Question: I have controls that I want to center them on the center of screen so I used the following code
'''
<?xml version="1.0" encoding="utf-8"?>
<RelativeLayout xmlns:android="http://schemas.android.com/apk/res/android"
android:layout_width="fill_parent"
android:layout_height="fill_parent"
android:gravity="center_vertical|center_horizontal"
android:background="#DDDDDD">
<TextView
android:id="@+id/tv_un"
android:layout_width="wrap_content"
android:layout_height="wrap_content"
android:textSize="10pt"
android:textColor="#444444"
android:layout_marginRight="9dip"
android:layout_marginTop="20dip"
android:layout_marginLeft="10dip"
android:text="User Name:"/>
<EditText
android:id="@+id/et_un"
android:layout_width="150dip"
android:layout_height="wrap_content"
android:background="@android:drawable/editbox_background"
android:layout_toRightOf="@id/tv_un"
android:layout_alignTop="@id/tv_un"/>
<TextView
android:id="@+id/tv_pw"
android:layout_width="wrap_content"
android:layout_height="wrap_content"
android:textSize="10pt"
android:textColor="#444444"
android:layout_below="@id/tv_un"
android:layout_marginRight="9dip"
android:layout_marginTop="15dip"
android:layout_marginLeft="10dip"
android:text="Password:"/>
<EditText
android:id="@+id/et_pw"
android:layout_width="150dip"
android:layout_height="wrap_content"
android:background="@android:drawable/editbox_background"
android:layout_toRightOf="@id/tv_pw"
android:layout_alignTop="@id/tv_pw"
android:layout_below="@id/et_un"
android:layout_marginLeft="17dip"
android:password="true" />
<Button
android:id="@+id/btn_login"
android:layout_width="100dip"
android:layout_height="wrap_content"
android:layout_below="@id/et_pw"
android:layout_marginTop="15dip"
android:layout_marginLeft="110dip"
android:text="Login" />
<TextView
android:id="@+id/tv_error"
android:layout_width="fill_parent"
android:layout_height="40dip"
android:textSize="7pt"
android:layout_below="@id/btn_login"
android:layout_marginRight="9dip"
android:layout_marginTop="15dip"
android:layout_marginLeft="15dip"
android:textColor="#AA0000"
android:text=""/>
</RelativeLayout>
'''
but the output became as the following image

any idea how to center them regardless the orientation of the screen
Best regards
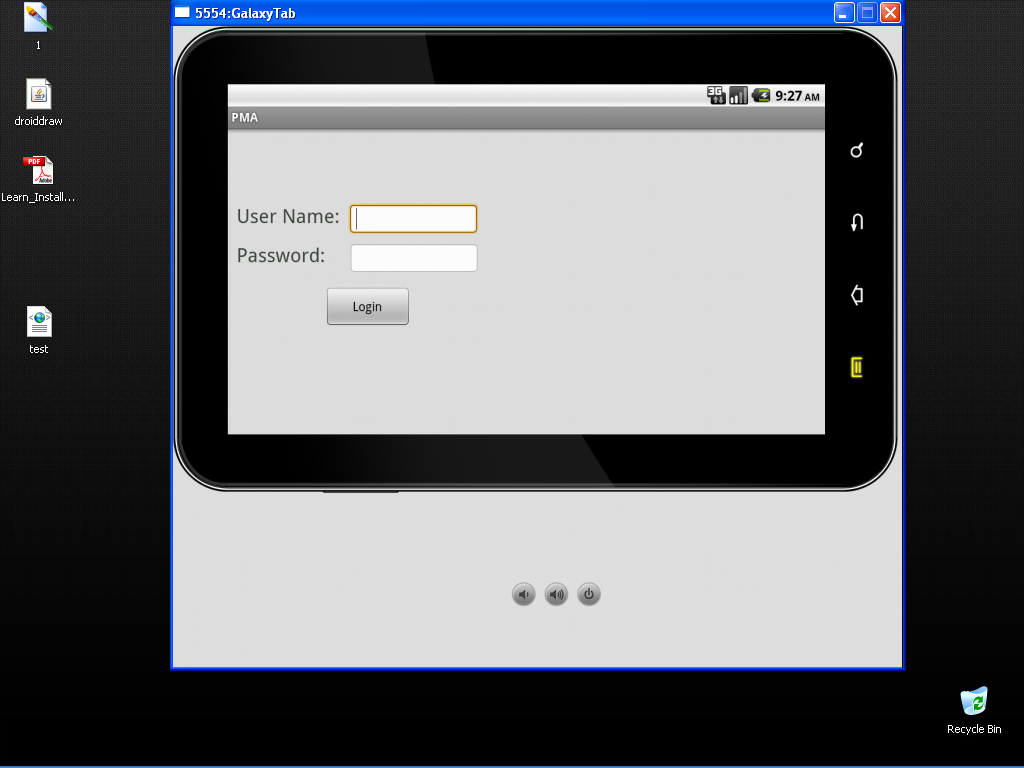
Answer: edited your code
here it is
'''
<?xml version="1.0" encoding="utf-8"?>
<RelativeLayout xmlns:android="http://schemas.android.com/apk/res/android"
android:layout_width="fill_parent"
android:layout_height="fill_parent"
android:layout_centerHorizontal="true"
android:background="#DDDDDD"
android:gravity="center_vertical|center_horizontal" >
<LinearLayout
android:layout_width="wrap_content"
android:layout_height="wrap_content"
android:layout_centerInParent="true"
android:orientation="vertical" >
<LinearLayout
android:layout_width="wrap_content"
android:layout_height="wrap_content"
android:orientation="horizontal" >
<TextView
android:id="@+id/tv_un"
android:layout_width="wrap_content"
android:layout_height="wrap_content"
android:text="User Name:"
android:textColor="#444444"
android:textSize="10pt" />
<EditText
android:id="@+id/et_un"
android:layout_width="150dip"
android:layout_height="wrap_content"
android:layout_alignTop="@id/tv_un"
android:layout_toRightOf="@id/tv_un"
android:background="@android:drawable/editbox_background" />
</LinearLayout>
<LinearLayout
android:layout_width="wrap_content"
android:layout_height="wrap_content"
android:orientation="horizontal" >
<TextView
android:id="@+id/tv_pw"
android:layout_width="wrap_content"
android:layout_height="wrap_content"
android:layout_below="@id/tv_un"
android:text="Password:"
android:textColor="#444444"
android:textSize="10pt" />
<EditText
android:id="@+id/et_pw"
android:layout_width="150dip"
android:layout_height="wrap_content"
android:layout_alignTop="@id/tv_pw"
android:layout_below="@id/et_un"
android:layout_marginLeft="17dip"
android:layout_toRightOf="@id/tv_pw"
android:background="@android:drawable/editbox_background"
android:password="true" />
</LinearLayout>
<Button
android:id="@+id/btn_login"
android:layout_width="100dip"
android:layout_height="wrap_content"
android:layout_below="@id/et_pw"
android:layout_marginLeft="110dip"
android:layout_marginTop="15dip"
android:text="Login" />
<TextView
android:id="@+id/tv_error"
android:layout_width="fill_parent"
android:layout_height="40dip"
android:layout_below="@id/btn_login"
android:layout_marginLeft="15dip"
android:layout_marginRight="9dip"
android:layout_marginTop="15dip"
android:text=""
android:textColor="#AA0000"
android:textSize="7pt" />
</LinearLayout>
'''